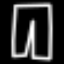
Label: pants